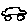
Label: car